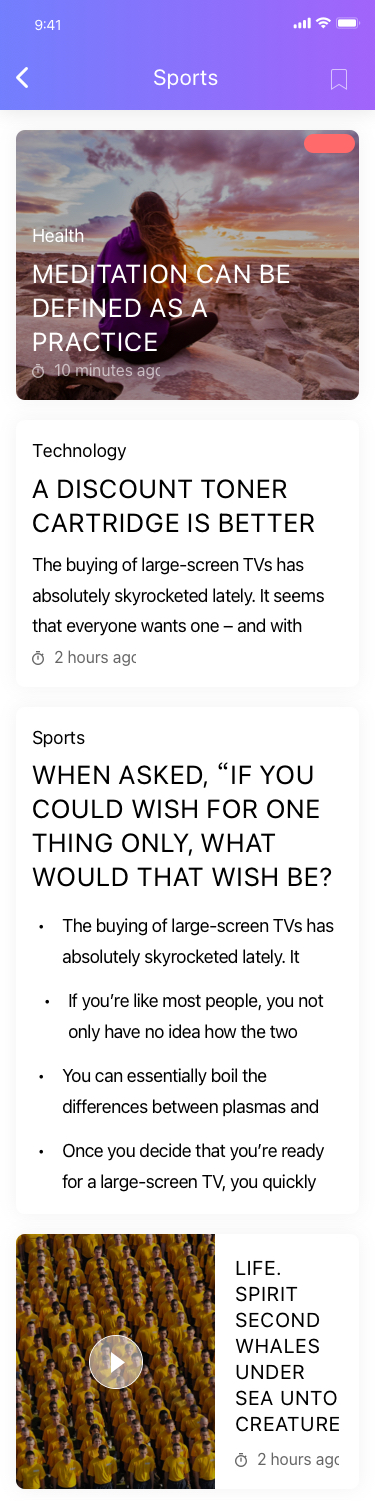
Text in this UI design:
Sports
Meditation can be defined as a
practice
Health
10 minutes ago
A Discount Toner Cartridge Is Better Than Ever And You Will Save 50 Or More
Technology
The buying of large-screen TVs has absolutely skyrocketed lately. It seems that everyone wants one – and with
Once you decide that you’re ready for a large-screen TV, you quickly discover that you only really have two main TVs
If you’re like most people, you not only have no idea how the two differ, you  get the TV that’s right for you.
You can essentially boil the differences between plasmas and LCDs into twelve  decide who wins out.
The twelve ways plasma TVs and LCD TVs differ are the following:
1. The first is a technical issue, and may seem a little boring, but it really does affect other areas. Plasmas TVs are made of chemical compounds called phosphors. LCD TVs use millions of liquid crystals.
2. The next section is related to how big the TVs are and the availability of larger sizes. You have a wider selection of larger-size TVs with plasmas (though LCDs are catching up).
3. The next section is “small size,” which is also important. Plasmas don’t come in smaller sizes, which you will need for places like the kitchen.
4. Next is viewing angle. Plasmas tend to have a wider viewing angle (though, again, LCDs are catching up).
5. Although the manufacturers may not like to admit it, each “can” suffer from certain problems. Plasmas can suffer from burn-in effect; LCDs don’t.
6. Another problem area, but for LCDs, is “delay.” LCDs can produce a jagged figure when in motion. Plasmas tend to do better. HDTV improves this dramatically for both.
7. The next area is life span. You can replace the light source with an LCD, thereby bringing your original picture back. With plasmas you can’t.
8. In the next few sections, the theme of “picture quality” is considered. First, color: LCDs produce sharp, lively colors. Plasmas produce warmer and more accurate colors.
9. Next is brightness levels and the TVs ability to handle different lighting. LCDs tend to do better in bright-light conditions.
10. Also related to picture quality is “black levels.” Plasmas tend to produce blacker blacks.
11. Another area to consider is contrast range. Plasmas, “technically,” produce a higher contrast range.
12. Last, and certainly not least, is price. At the moment, plasmas tend to run a little cheaper, but this is changing rapidly as LCDs flood into the market. By the time you read this, in fact, there may be no difference at all.
Essentially, which one is right for you will all comes down to taste: What potential negatives will you not really notice? What positives do you want more of? What do you really want the TV for – movies, sports, news, regular TV shows? Both plasmas and LCDs have strong advocates in their corners. Both have deliriously happy customers. But those happy customers are only happy because they knew what they wanted before they made their purchase. If you want to make the right choice, you’ll have to decide what it is you want and which of the two TVs can best give you that.
2 hours ago
Sports
When asked, “If you could wish for one thing only, what would that wish be?
	• 	The buying of large-screen TVs has absolutely skyrocketed lately. It seems that everyone wants one – and with
	• 	Once you decide that you’re ready for a large-screen TV, you quickly discover that you only really have two main TVs
	• 	If you’re like most people, you not only have no idea how the two differ, you  get the TV that’s right for you.
	• 	You can essentially boil the differences between plasmas and LCDs into twelve  decide who wins out.
	• 	The twelve ways plasma TVs and LCD TVs differ are the following:
	• 	1. The first is a technical issue, and may seem a little boring, but it really does affect other areas. Plasmas TVs are made of chemical compounds called phosphors. LCD TVs use millions of liquid crystals.
	• 	2. The next section is related to how big the TVs are and the availability of larger sizes. You have a wider selection of larger-size TVs with plasmas (though LCDs are catching up).
	• 	3. The next section is “small size,” which is also important. Plasmas don’t come in smaller sizes, which you will need for places like the kitchen.
	• 	4. Next is viewing angle. Plasmas tend to have a wider viewing angle (though, again, LCDs are catching up).
	• 	5. Although the manufacturers may not like to admit it, each “can” suffer from certain problems. Plasmas can suffer from burn-in effect; LCDs don’t.
	• 	6. Another problem area, but for LCDs, is “delay.” LCDs can produce a jagged figure when in motion. Plasmas tend to do better. HDTV improves this dramatically for both.
	• 	7. The next area is life span. You can replace the light source with an LCD, thereby bringing your original picture back. With plasmas you can’t.
	• 	8. In the next few sections, the theme of “picture quality” is considered. First, color: LCDs produce sharp, lively colors. Plasmas produce warmer and more accurate colors.
	• 	9. Next is brightness levels and the TVs ability to handle different lighting. LCDs tend to do better in bright-light conditions.
	• 	10. Also related to picture quality is “black levels.” Plasmas tend to produce blacker blacks.
	• 	11. Another area to consider is contrast range. Plasmas, “technically,” produce a higher contrast range.
	• 	12. Last, and certainly not least, is price. At the moment, plasmas tend to run a little cheaper, but this is changing rapidly as LCDs flood into the market. By the time you read this, in fact, there may be no difference at all.
	• 	Essentially, which one is right for you will all comes down to taste: What potential negatives will you not really notice? What positives do you want more of? What do you really want the TV for – movies, sports, news, regular TV shows? Both plasmas and LCDs have strong advocates in their corners. Both have deliriously happy customers. But those happy customers are only happy because they knew what they wanted before they made their purchase. If you want to make the right choice, you’ll have to decide what it is you want and which of the two TVs can best give you that.
	• 	If you’re like most people, you not only have no idea how the two differ, you  get the TV that’s right for you.
	• 	You can essentially boil the differences between plasmas and LCDs into twelve  decide who wins out.
	• 	The twelve ways plasma TVs and LCD TVs differ are the following:
	• 	1. The first is a technical issue, and may seem a little boring, but it really does affect other areas. Plasmas TVs are made of chemical compounds called phosphors. LCD TVs use millions of liquid crystals.
	• 	2. The next section is related to how big the TVs are and the availability of larger sizes. You have a wider selection of larger-size TVs with plasmas (though LCDs are catching up).
	• 	3. The next section is “small size,” which is also important. Plasmas don’t come in smaller sizes, which you will need for places like the kitchen.
	• 	4. Next is viewing angle. Plasmas tend to have a wider viewing angle (though, again, LCDs are catching up).
	• 	5. Although the manufacturers may not like to admit it, each “can” suffer from certain problems. Plasmas can suffer from burn-in effect; LCDs don’t.
	• 	6. Another problem area, but for LCDs, is “delay.” LCDs can produce a jagged figure when in motion. Plasmas tend to do better. HDTV improves this dramatically for both.
	• 	7. The next area is life span. You can replace the light source with an LCD, thereby bringing your original picture back. With plasmas you can’t.
	• 	8. In the next few sections, the theme of “picture quality” is considered. First, color: LCDs produce sharp, lively colors. Plasmas produce warmer and more accurate colors.
	• 	9. Next is brightness levels and the TVs ability to handle different lighting. LCDs tend to do better in bright-light conditions.
	• 	10. Also related to picture quality is “black levels.” Plasmas tend to produce blacker blacks.
	• 	11. Another area to consider is contrast range. Plasmas, “technically,” produce a higher contrast range.
	• 	12. Last, and certainly not least, is price. At the moment, plasmas tend to run a little cheaper, but this is changing rapidly as LCDs flood into the market. By the time you read this, in fact, there may be no difference at all.
	• 	Essentially, which one is right for you will all comes down to taste: What potential negatives will you not really notice? What positives do you want more of? What do you really want the TV for – movies, sports, news, regular TV shows? Both plasmas and LCDs have strong advocates in their corners. Both have deliriously happy customers. But those happy customers are only happy because they knew what they wanted before they made their purchase. If you want to make the right choice, you’ll have to decide what it is you want and which of the two TVs can best give you that.
	• 	You can essentially boil the differences between plasmas and LCDs into twelve  decide who wins out.
	• 	The twelve ways plasma TVs and LCD TVs differ are the following:
	• 	1. The first is a technical issue, and may seem a little boring, but it really does affect other areas. Plasmas TVs are made of chemical compounds called phosphors. LCD TVs use millions of liquid crystals.
	• 	2. The next section is related to how big the TVs are and the availability of larger sizes. You have a wider selection of larger-size TVs with plasmas (though LCDs are catching up).
	• 	3. The next section is “small size,” which is also important. Plasmas don’t come in smaller sizes, which you will need for places like the kitchen.
	• 	4. Next is viewing angle. Plasmas tend to have a wider viewing angle (though, again, LCDs are catching up).
	• 	5. Although the manufacturers may not like to admit it, each “can” suffer from certain problems. Plasmas can suffer from burn-in effect; LCDs don’t.
	• 	6. Another problem area, but for LCDs, is “delay.” LCDs can produce a jagged figure when in motion. Plasmas tend to do better. HDTV improves this dramatically for both.
	• 	7. The next area is life span. You can replace the light source with an LCD, thereby bringing your original picture back. With plasmas you can’t.
	• 	8. In the next few sections, the theme of “picture quality” is considered. First, color: LCDs produce sharp, lively colors. Plasmas produce warmer and more accurate colors.
	• 	9. Next is brightness levels and the TVs ability to handle different lighting. LCDs tend to do better in bright-light conditions.
	• 	10. Also related to picture quality is “black levels.” Plasmas tend to produce blacker blacks.
	• 	11. Another area to consider is contrast range. Plasmas, “technically,” produce a higher contrast range.
	• 	12. Last, and certainly not least, is price. At the moment, plasmas tend to run a little cheaper, but this is changing rapidly as LCDs flood into the market. By the time you read this, in fact, there may be no difference at all.
	• 	Essentially, which one is right for you will all comes down to taste: What potential negatives will you not really notice? What positives do you want more of? What do you really want the TV for – movies, sports, news, regular TV shows? Both plasmas and LCDs have strong advocates in their corners. Both have deliriously happy customers. But those happy customers are only happy because they knew what they wanted before they made their purchase. If you want to make the right choice, you’ll have to decide what it is you want and which of the two TVs can best give you that.
	• 	Once you decide that you’re ready for a large-screen TV, you quickly discover that you only really have two main TVs
	• 	If you’re like most people, you not only have no idea how the two differ, you  get the TV that’s right for you.
	• 	You can essentially boil the differences between plasmas and LCDs into twelve  decide who wins out.
	• 	The twelve ways plasma TVs and LCD TVs differ are the following:
	• 	1. The first is a technical issue, and may seem a little boring, but it really does affect other areas. Plasmas TVs are made of chemical compounds called phosphors. LCD TVs use millions of liquid crystals.
	• 	2. The next section is related to how big the TVs are and the availability of larger sizes. You have a wider selection of larger-size TVs with plasmas (though LCDs are catching up).
	• 	3. The next section is “small size,” which is also important. Plasmas don’t come in smaller sizes, which you will need for places like the kitchen.
	• 	4. Next is viewing angle. Plasmas tend to have a wider viewing angle (though, again, LCDs are catching up).
	• 	5. Although the manufacturers may not like to admit it, each “can” suffer from certain problems. Plasmas can suffer from burn-in effect; LCDs don’t.
	• 	6. Another problem area, but for LCDs, is “delay.” LCDs can produce a jagged figure when in motion. Plasmas tend to do better. HDTV improves this dramatically for both.
	• 	7. The next area is life span. You can replace the light source with an LCD, thereby bringing your original picture back. With plasmas you can’t.
	• 	8. In the next few sections, the theme of “picture quality” is considered. First, color: LCDs produce sharp, lively colors. Plasmas produce warmer and more accurate colors.
	• 	9. Next is brightness levels and the TVs ability to handle different lighting. LCDs tend to do better in bright-light conditions.
	• 	10. Also related to picture quality is “black levels.” Plasmas tend to produce blacker blacks.
	• 	11. Another area to consider is contrast range. Plasmas, “technically,” produce a higher contrast range.
	• 	12. Last, and certainly not least, is price. At the moment, plasmas tend to run a little cheaper, but this is changing rapidly as LCDs flood into the market. By the time you read this, in fact, there may be no difference at all.
	• 	Essentially, which one is right for you will all comes down to taste: What potential negatives will you not really notice? What positives do you want more of? What do you really want the TV for – movies, sports, news, regular TV shows? Both plasmas and LCDs have strong advocates in their corners. Both have deliriously happy customers. But those happy customers are only happy because they knew what they wanted before they made their purchase. If you want to make the right choice, you’ll have to decide what it is you want and which of the two TVs can best give you that.
Life. Spirit second Whales under sea unto creature
2 hours ago